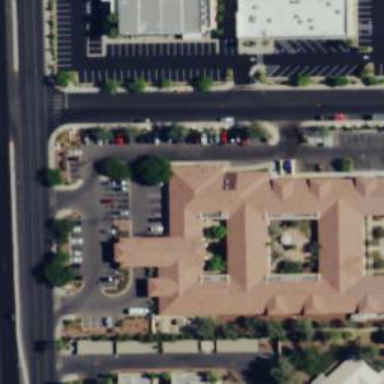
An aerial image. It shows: Nursing home.